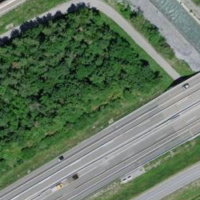
EUNIS habitat code: 57
Species observed at this site:
Saponaria ocymoides